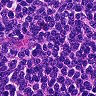
Metastatic tissue present: no